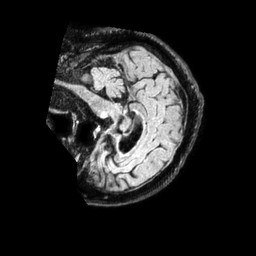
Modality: FLAIR
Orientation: sagittal
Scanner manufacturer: philips
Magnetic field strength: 1.5 T
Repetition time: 4.8 s
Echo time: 0.3364 s